Interaction volume radius: 5 \u00c5
Interaction volume height: 10 \u00c5
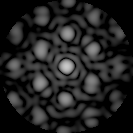
Disorder parameter: 0.4644